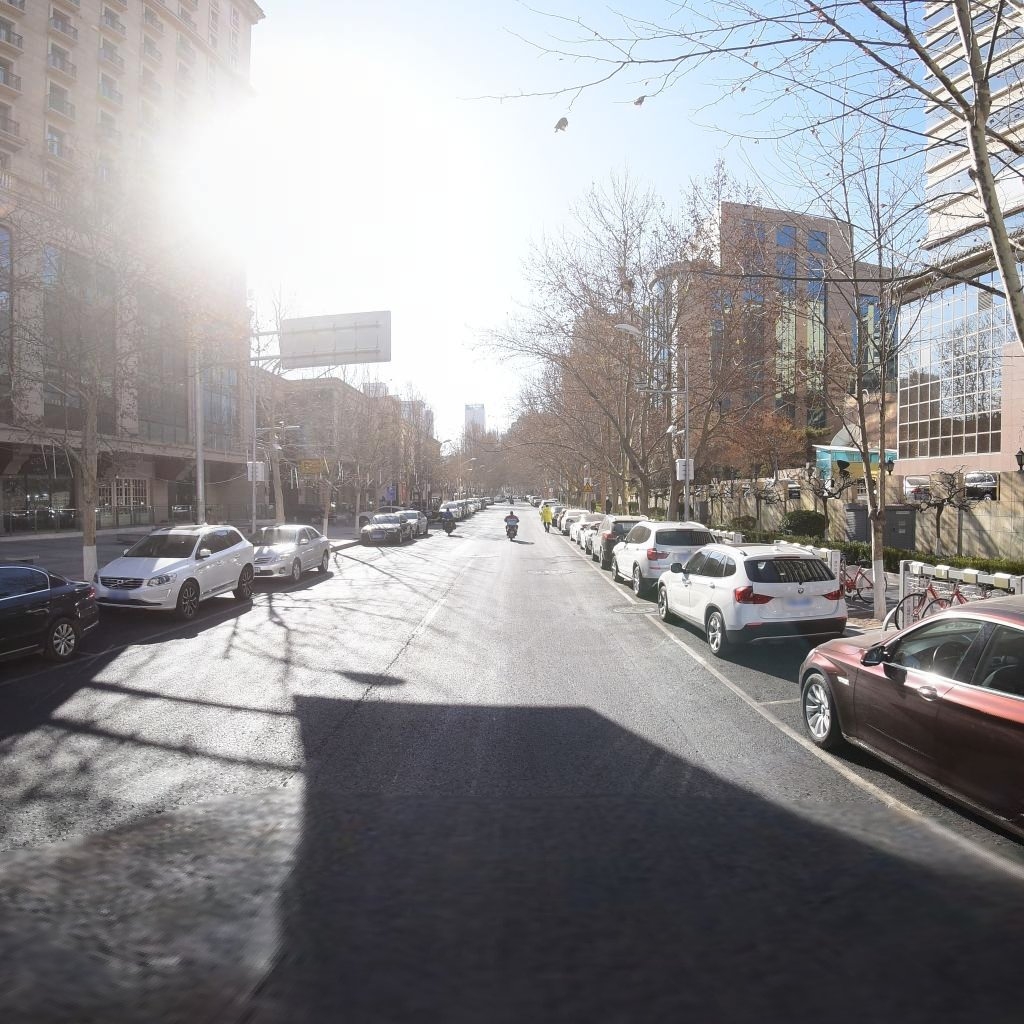
Region: Dongcheng
Road damage annotations: manhole cover, longitudinal crack, manhole cover, longitudinal crack